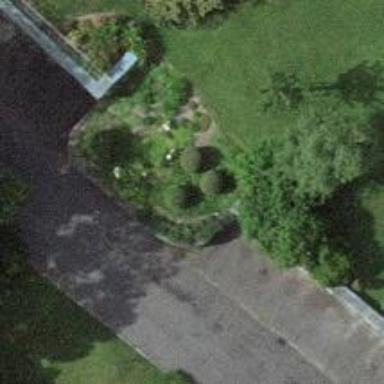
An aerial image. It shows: Retaining wall.